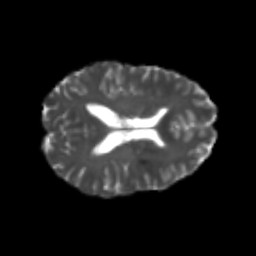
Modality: T2w
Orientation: axial
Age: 25
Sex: female
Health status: healthy
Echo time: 0.074 s